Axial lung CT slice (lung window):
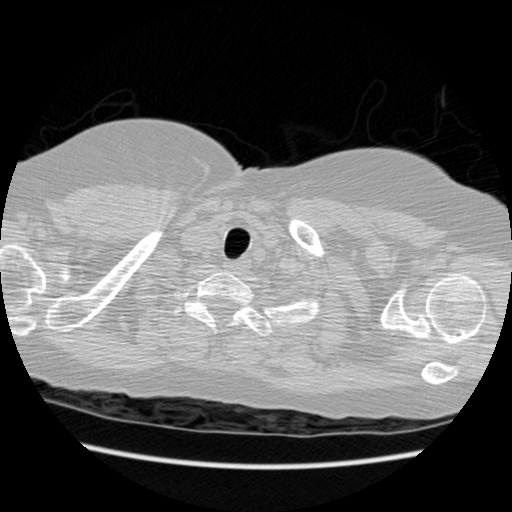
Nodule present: no